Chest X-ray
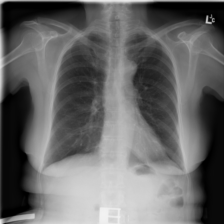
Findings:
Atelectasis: negative
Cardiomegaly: negative
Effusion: negative
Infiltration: negative
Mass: negative
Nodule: negative
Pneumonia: negative
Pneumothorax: negative
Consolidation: negative
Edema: negative
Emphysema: negative
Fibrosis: negative
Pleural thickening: negative
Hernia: negative